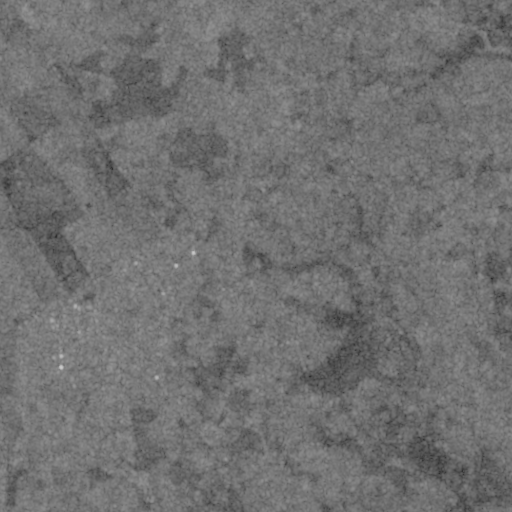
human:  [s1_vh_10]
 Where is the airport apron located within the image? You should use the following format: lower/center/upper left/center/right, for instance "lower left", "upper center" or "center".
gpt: The airport apron is located in the upper left of the image.
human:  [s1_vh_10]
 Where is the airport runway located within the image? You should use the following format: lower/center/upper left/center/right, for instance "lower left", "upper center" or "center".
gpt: The airport runway is located in the upper left of the image.
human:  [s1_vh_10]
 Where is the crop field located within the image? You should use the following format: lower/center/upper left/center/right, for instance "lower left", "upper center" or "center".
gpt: The crop field is located in the left of the image.
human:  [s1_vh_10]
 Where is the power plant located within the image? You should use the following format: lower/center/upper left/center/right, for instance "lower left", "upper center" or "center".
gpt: There is no power plant in the image.

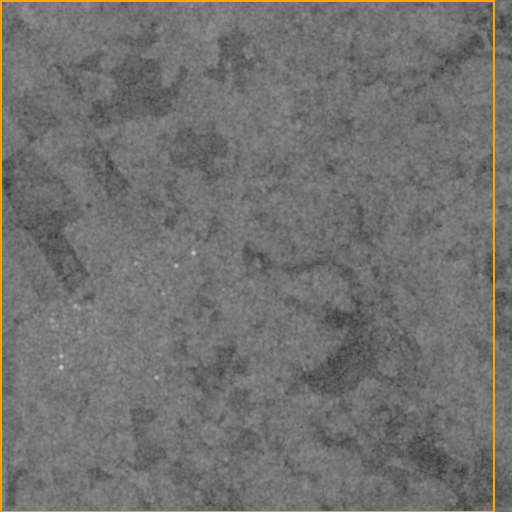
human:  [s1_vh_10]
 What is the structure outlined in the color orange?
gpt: The structure outlined in orange is a crop field.
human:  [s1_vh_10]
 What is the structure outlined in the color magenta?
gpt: There is no magenta outline.